Question: I got a div, a :before-element and inner elements. Everything works fine, except one inner element is positioned 'absolute'.
Using z-index, it's possible to position the absolute element behind the :before-element. This does not work in IE8, as posted in <URL>. As mentioned in that post one could use 'position: relative' to fix the problem. But as my element is already positioned 'absolute', there is no way I could do that. So what can I do to fix this?
I create a fiddle <URL>.
---
Changed the links, as Paul_D pointed out that my fiddle was wrong + picture

See the difference. Normal browsers got the yellow absolute element behind the ':before-element' if z-index is lower, but IE8 refuses to do that.
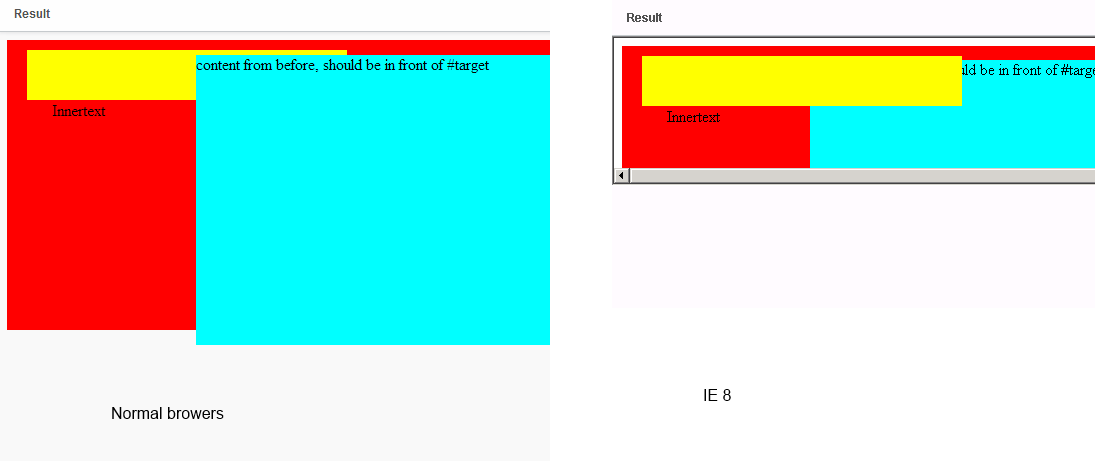
Answer: I figured it out. When given the yellow element a negative z-index, it's parent a positive z-index and the ':before-element' a higher z-index, the ':before-element' stacks as highest, even in IE8. See also: <URL>.
Notices the difference between .icon and p. P still stackes above the ':before-element' in IE9, as it has not a negative z-index.
---
To be more global: after much trying and error I came to understand that the shadow dom is always stacked lower than the children in IE8.
An example:
'''
<div id="parent">
:before
<div id="child1"></div>
<div id="child2"></div>
:after
</div>
'''
the ':before' and ':after' elements are stacked lower than resp. #child1 and #child2. One could fix that by applying following CSS:
'''
#parent { position: relative; z-index: 2 }
#parent:before { position: absolute; z-index: 3; ... }
#parent > * { position: relative; z-index: -1 }
'''